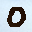
Label: 0